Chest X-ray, PA view. Patient: 53 years old, sex M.
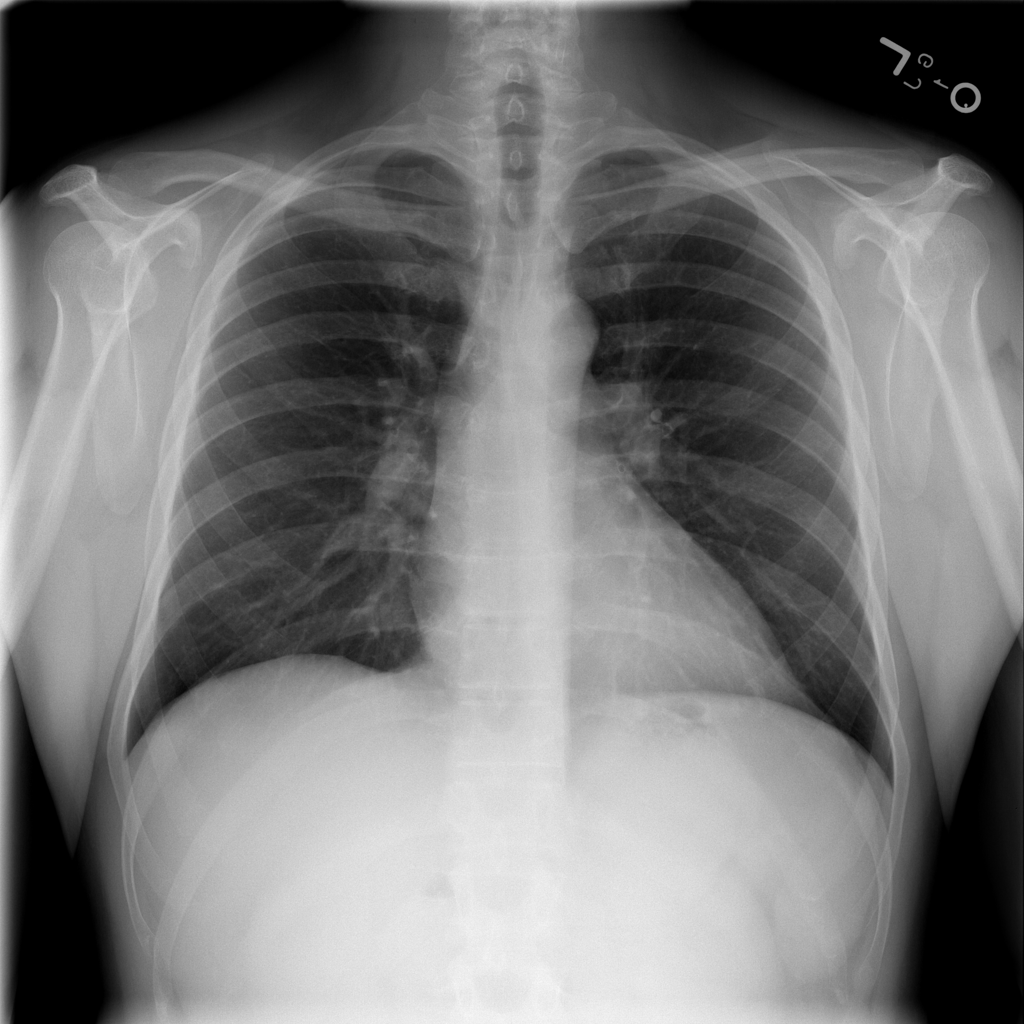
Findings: No Finding